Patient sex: M
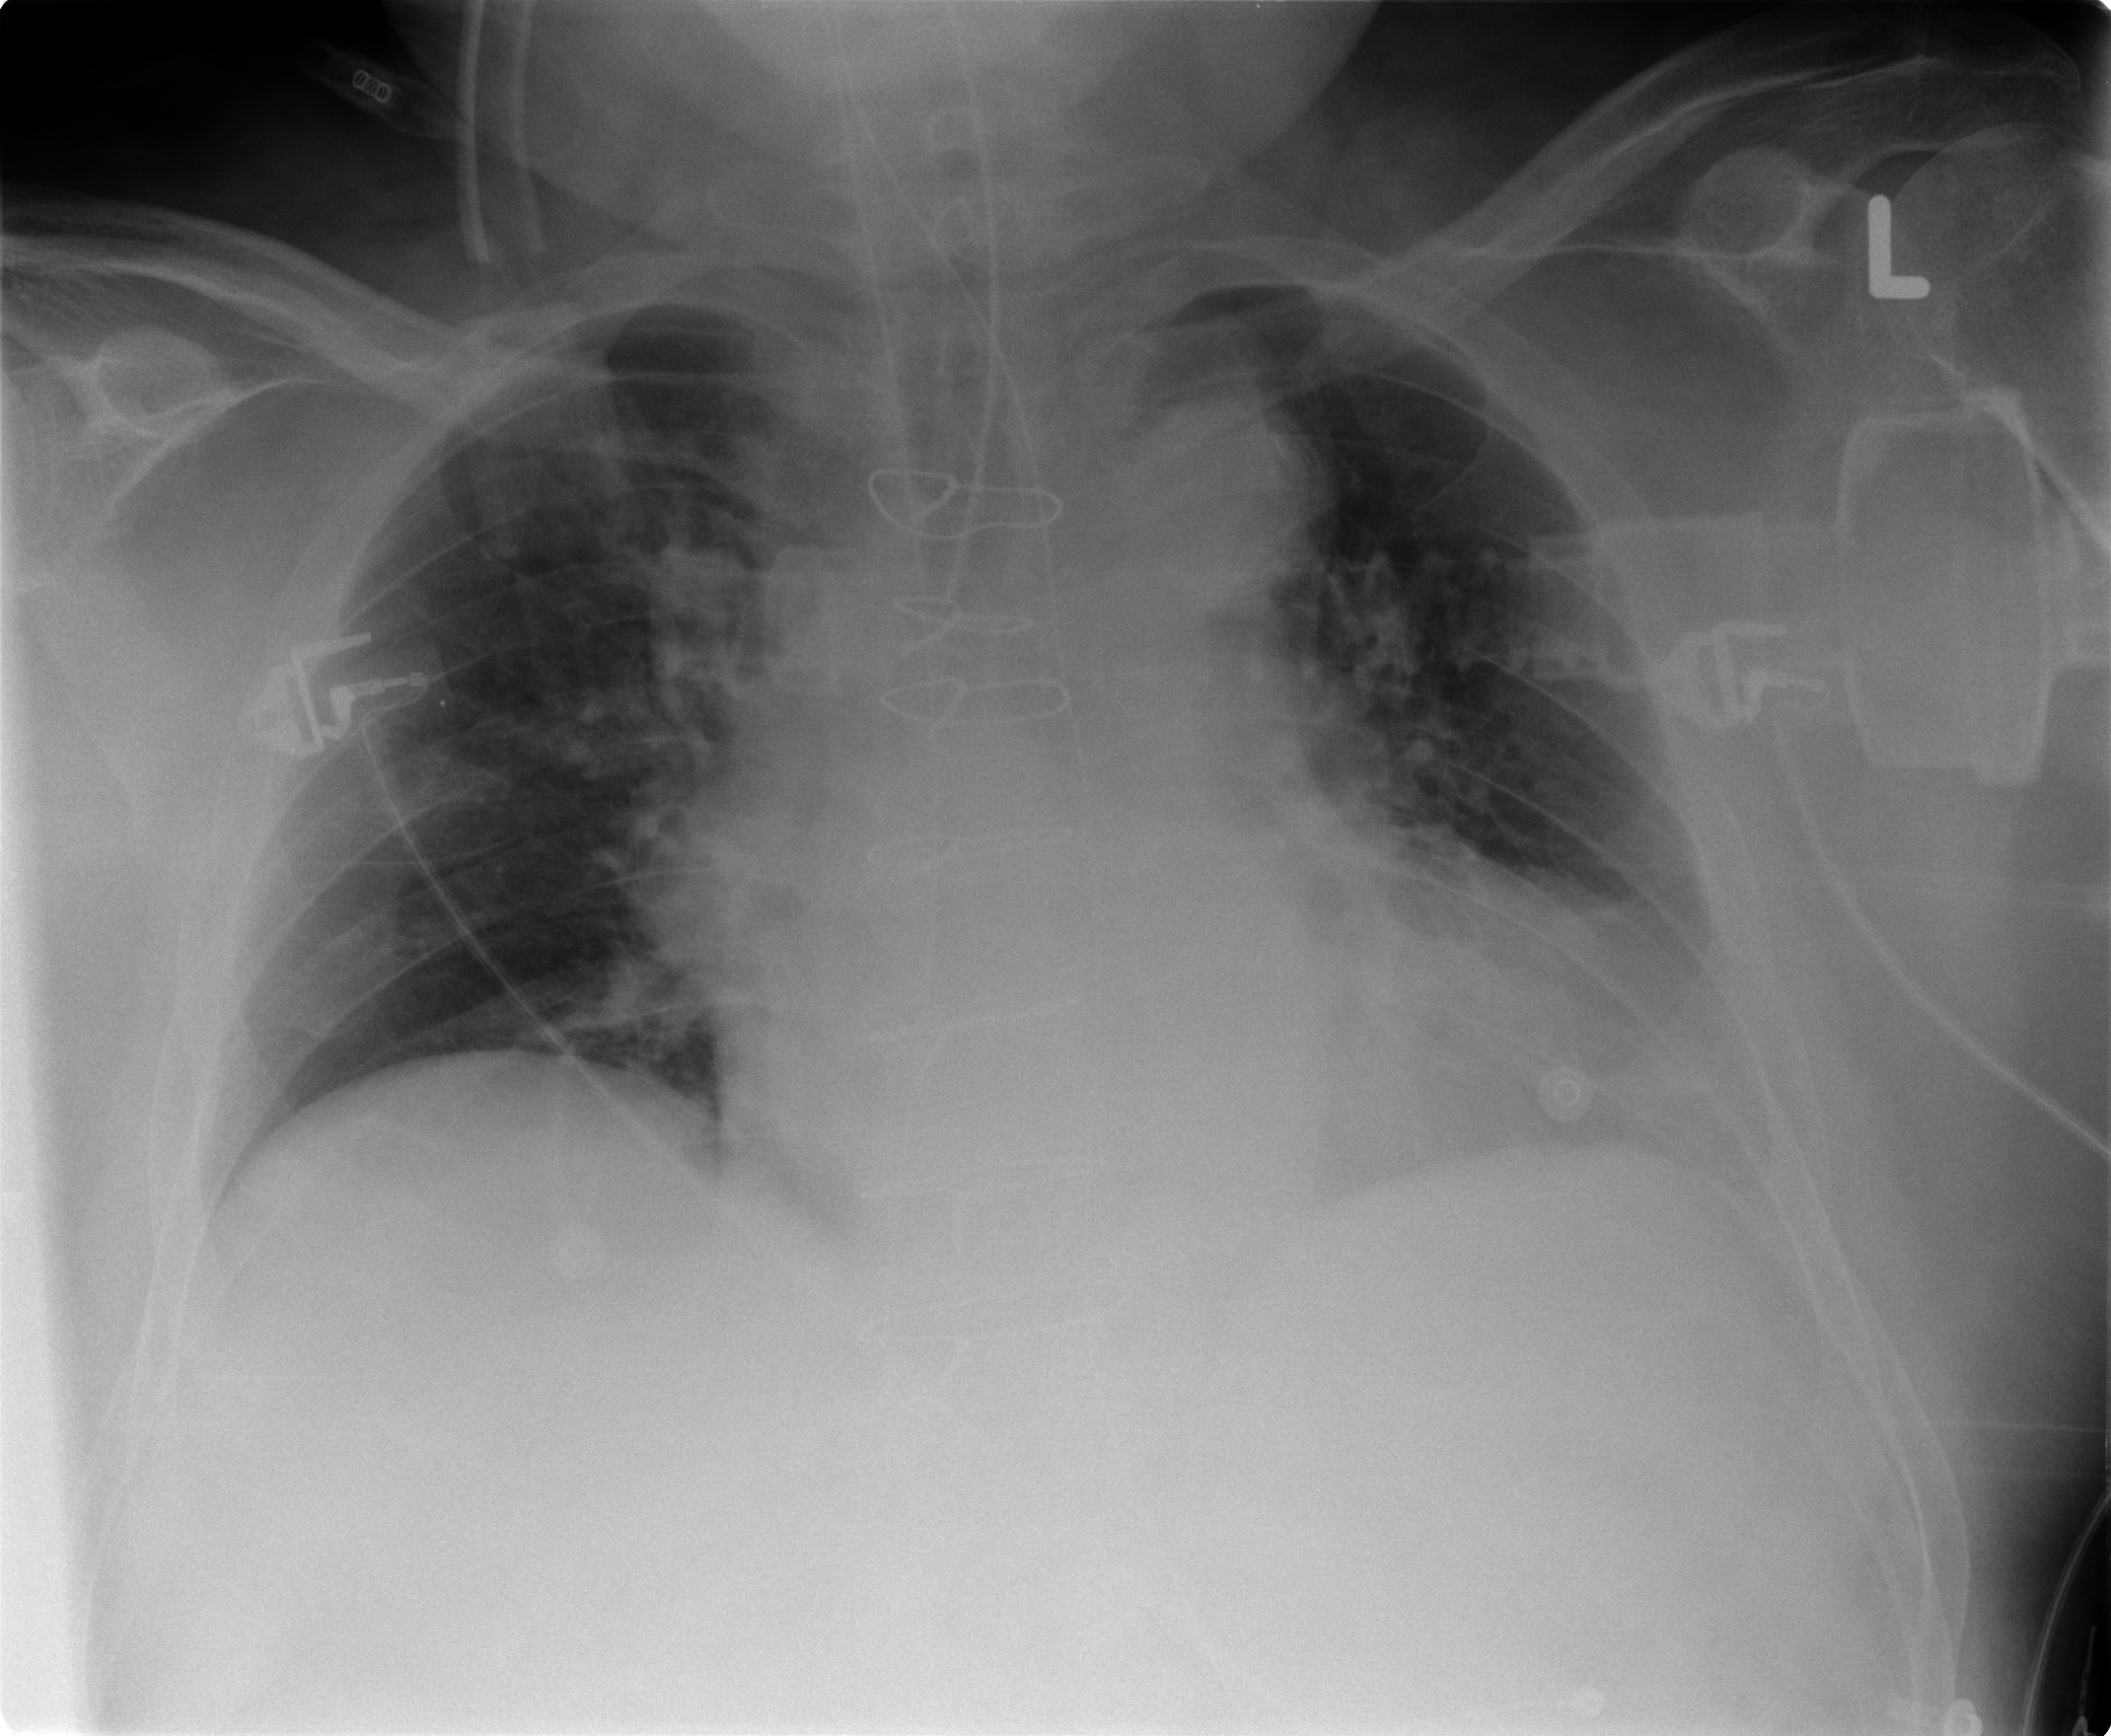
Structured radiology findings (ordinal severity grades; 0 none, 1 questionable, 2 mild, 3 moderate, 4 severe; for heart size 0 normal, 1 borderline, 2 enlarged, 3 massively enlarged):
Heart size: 2
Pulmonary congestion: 2
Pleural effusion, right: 0
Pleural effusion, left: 2
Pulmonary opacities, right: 0
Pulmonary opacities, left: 0
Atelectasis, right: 0
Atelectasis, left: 2